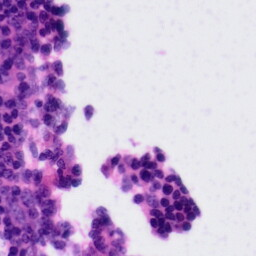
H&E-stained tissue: Tonsil